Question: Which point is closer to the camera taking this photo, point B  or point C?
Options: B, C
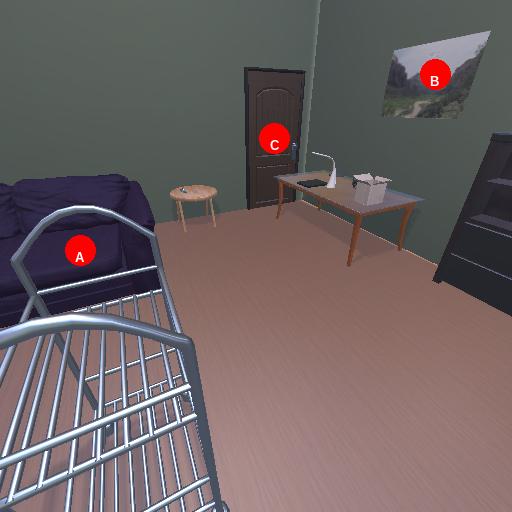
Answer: B